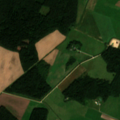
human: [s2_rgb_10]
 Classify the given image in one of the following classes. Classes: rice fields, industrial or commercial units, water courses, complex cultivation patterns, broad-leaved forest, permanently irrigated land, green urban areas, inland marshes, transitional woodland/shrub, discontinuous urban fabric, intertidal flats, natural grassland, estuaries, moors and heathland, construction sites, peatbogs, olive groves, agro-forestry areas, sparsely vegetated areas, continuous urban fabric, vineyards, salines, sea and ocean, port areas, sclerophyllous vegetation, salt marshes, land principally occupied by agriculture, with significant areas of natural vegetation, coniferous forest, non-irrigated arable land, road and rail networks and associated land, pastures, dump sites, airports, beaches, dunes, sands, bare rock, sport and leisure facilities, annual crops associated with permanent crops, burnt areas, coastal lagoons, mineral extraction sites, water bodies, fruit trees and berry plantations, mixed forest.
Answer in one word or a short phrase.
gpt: non-irrigated arable land, land principally occupied by agriculture, with significant areas of natural vegetation, broad-leaved forest, coniferous forest, mixed forest